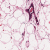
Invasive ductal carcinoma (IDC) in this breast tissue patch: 0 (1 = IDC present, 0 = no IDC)